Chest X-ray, PA view. Patient: 51 years old, sex M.
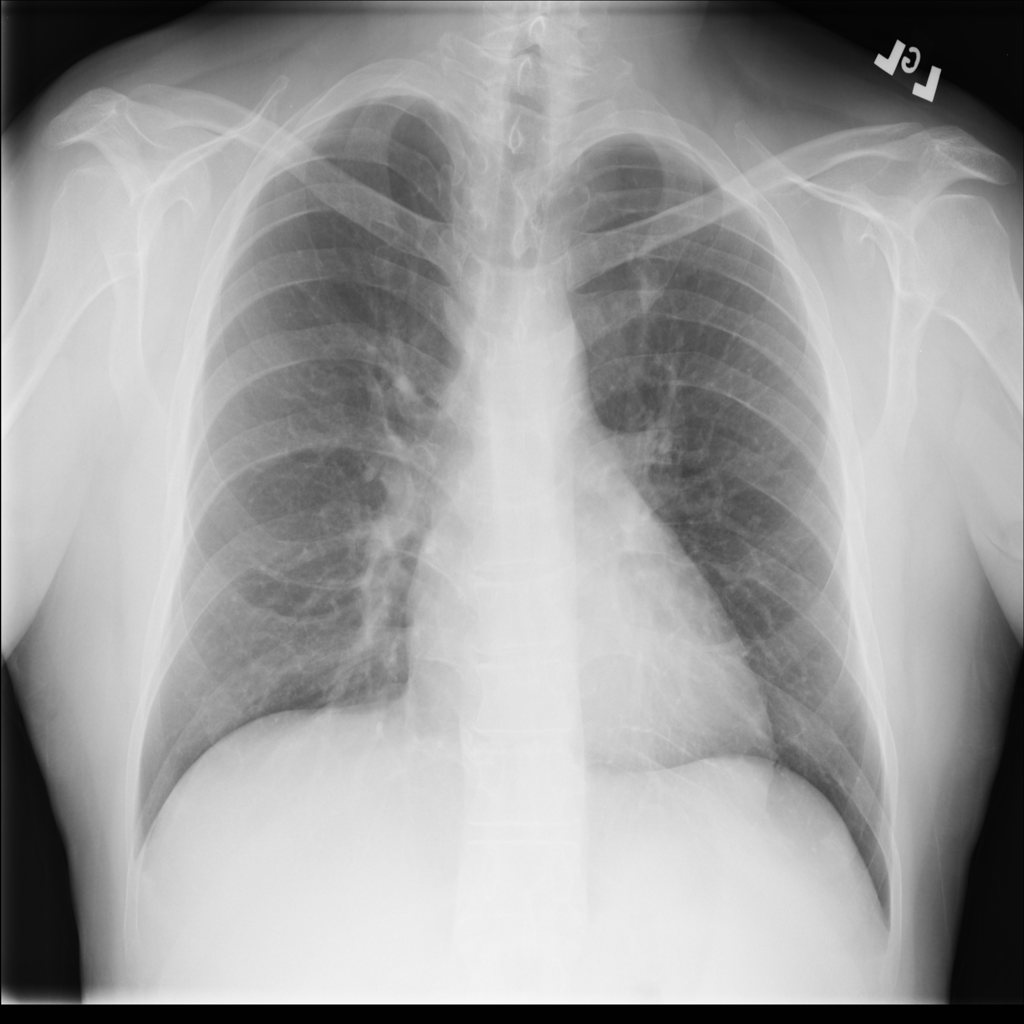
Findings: No Finding